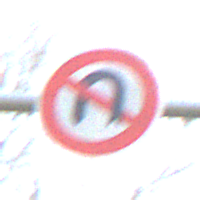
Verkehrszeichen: VerbotWenden
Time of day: MorningAfternoon
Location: Outdoor (Nature)
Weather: PartlyCloudy
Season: NotSpecified
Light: Natural